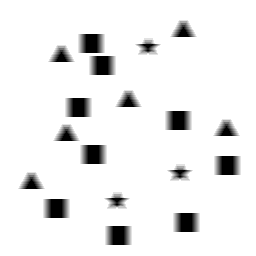
Squares: 9
Triangles: 6
Stars: 3
Total shapes: 18